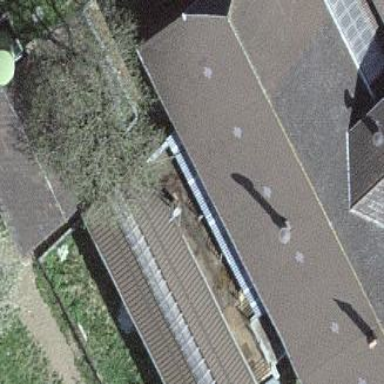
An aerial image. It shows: Barn.